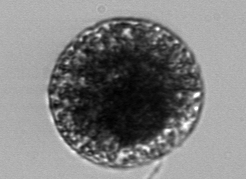
Label: Vicicitus_globosus